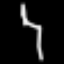
Label: fork